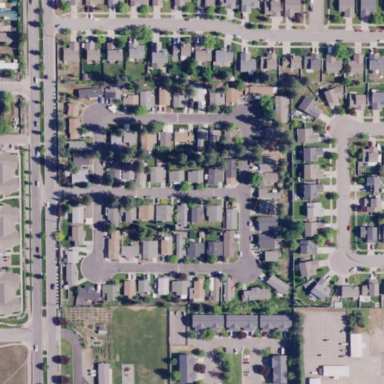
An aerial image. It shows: Residential area known as trailer park.